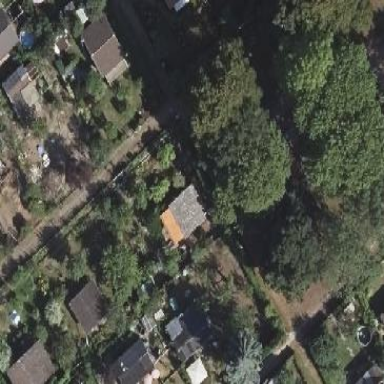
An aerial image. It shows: Plot in the allotments.